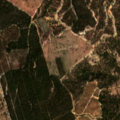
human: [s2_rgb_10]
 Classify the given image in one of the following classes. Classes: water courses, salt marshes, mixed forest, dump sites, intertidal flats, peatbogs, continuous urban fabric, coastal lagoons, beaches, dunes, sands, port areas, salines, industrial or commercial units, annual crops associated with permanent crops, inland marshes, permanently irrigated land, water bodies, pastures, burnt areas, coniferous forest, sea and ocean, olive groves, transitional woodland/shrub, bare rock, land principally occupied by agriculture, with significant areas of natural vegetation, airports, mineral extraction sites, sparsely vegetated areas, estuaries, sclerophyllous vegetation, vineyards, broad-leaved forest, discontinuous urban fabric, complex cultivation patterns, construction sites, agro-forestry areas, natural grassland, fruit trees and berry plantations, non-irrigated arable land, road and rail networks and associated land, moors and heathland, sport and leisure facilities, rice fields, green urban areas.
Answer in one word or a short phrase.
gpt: agro-forestry areas, broad-leaved forest, mixed forest